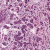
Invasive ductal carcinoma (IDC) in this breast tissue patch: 1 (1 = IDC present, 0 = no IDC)